Question: I have a simple Silverlight project that is just getting a set of entities (EF 4) on an IIS 7.5 system. Here is my web config:
'''
<configuration>
<system.webServer>
<modules runAllManagedModulesForAllRequests="true">
<add name="DomainServiceModule" preCondition="managedHandler" type="System.ServiceModel.DomainServices.Hosting.DomainServiceHttpModule, System.ServiceModel.DomainServices.Hosting, Version=4.0.0.0, Culture=neutral, PublicKeyToken=31bf3856ad364e35" />
</modules>
<validation validateIntegratedModeConfiguration="false" />
</system.webServer>
<system.web>
<httpModules>
<add name="DomainServiceModule" type="System.ServiceModel.DomainServices.Hosting.DomainServiceHttpModule, System.ServiceModel.DomainServices.Hosting, Version=4.0.0.0, Culture=neutral, PublicKeyToken=31bf3856ad364e35" />
</httpModules>
<compilation debug="true" targetFramework="4.0">
<assemblies>
<add assembly="System.Data.Entity, Version=4.0.0.0, Culture=neutral, PublicKeyToken=b77a5c561934e089" />
</assemblies>
</compilation>
</system.web>
<connectionStrings>
<add name="BusinessProcessEntities" connectionString="metadata=res://*/ForecastModel.csdl|res://*/ForecastModel.ssdl|res://*/ForecastModel.msl;provider=System.Data.SqlClient;provider connection string=&quot;Data Source=usd-ctct-app-01.mydomain.net;Initial Catalog=BusinessProcess;Integrated Security=True;MultipleActiveResultSets=True&quot;" providerName="System.Data.EntityClient" />
</connectionStrings>
<system.serviceModel>
<serviceHostingEnvironment aspNetCompatibilityEnabled="true" multipleSiteBindingsEnabled="true" />
</system.serviceModel>
</configuration>
'''
When I browse to <URL> I see the service web page. Fiddler has given me nothing to really go on. SQL Profiler does not show the query hitting the DB server. As you would expect, everything works briliantly with Cassini. Here is a show of the popup message I get for the error. Just not sure what I have done wrong here. I feel this should be simpler than it is right now...

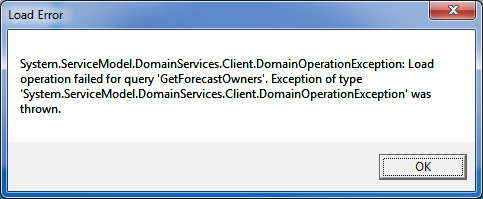
Answer: I added '<identity impersonate="false" />' to the web.config and I am using '[RequiresRole()]' to limit access to the methods as required. Not sure why I was having such a hard time with this. It is basically what I would have done in regular WCF.